Interaction volume radius: 5 \u00c5
Interaction volume height: 25 \u00c5
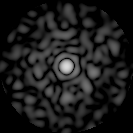
Disorder parameter: 0.8344